Interaction volume radius: 5 \u00c5
Interaction volume height: 20 \u00c5
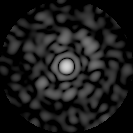
Disorder parameter: 0.7727